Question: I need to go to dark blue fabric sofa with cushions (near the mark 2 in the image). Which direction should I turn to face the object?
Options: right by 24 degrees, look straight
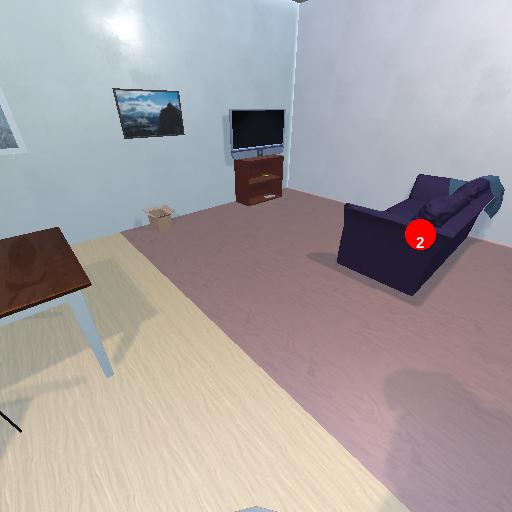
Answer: right by 24 degrees